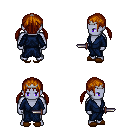
a pixel art fantasy rpg character, male body template, dark elf, purple skin, blue robe, white pants, brunette twin-tailed hairstyle, silver tiara, brown slippers, dagger, four views (front, back, left, right), 2x2 character sprite sheet, small pixel art, hard edges, no anti-aliasing